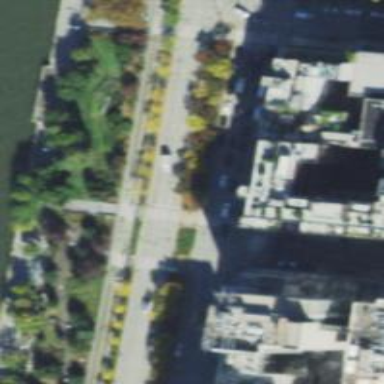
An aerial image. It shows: Footway that serves as traffic island.